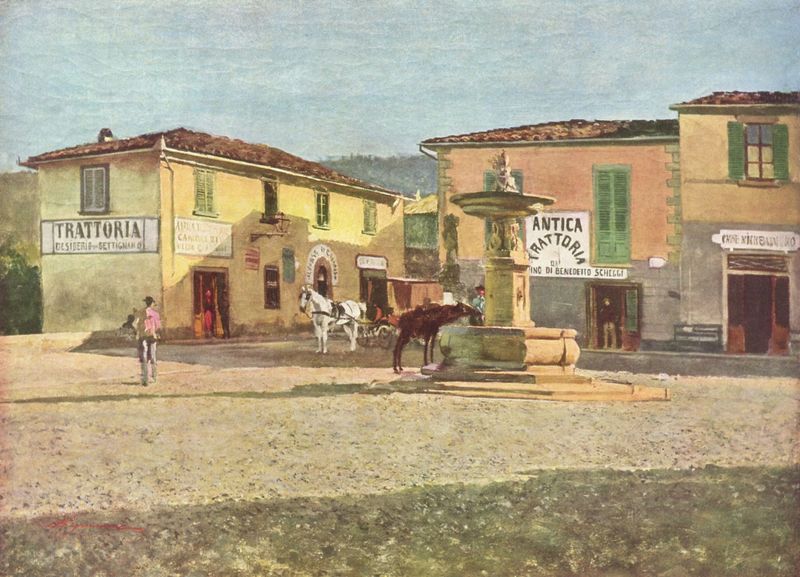
Titel: Ansicht der "Piazzetta" von Settignano
Künstler: Telemaco Signorini
Standort: Milano
Institution: Collezione Stramezzi
Schlagwörter: blau, himmel, mann, schatten, wasser, grün, impressionismus, menschen, stadt, abend, braun, fenster, grau, hell, licht, männer, orange, strasse, tür, haus, rot, tiere, alt, kneipe, lokal, saufen, trinken, porträt, öl, häuser, büsche, sonne, realismus, personen, rosa, alltag, brunnen, esel, fensterläden, genre, pferd, pferde, schrift, genrebild, italien, ort, pflaster, türen, laufen, mittag, berge, dorf, dächer, ziegel, pause, rast, geschäfte, kutsche, markt, platz, treiben, wagen, häuse, femme, ortschaft, eingang, fensterladen, denkmal, restaurant, schilder, reklame, siedlung, marktplatz, tränke, khnopff, rote, stadtplatz, abendlicht, fatale, piazza, brunnenfigur, belgien, western, eigang, lokale, antica, brunnefigur, fattori, gaststätten, giovanni fattori, schauklappen, sonnea, steinbrunne, trattoria